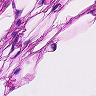
Metastatic tissue present: no